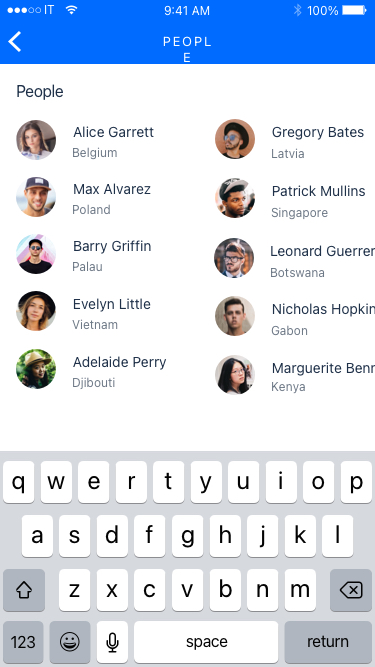
Text in this UI design:
Marguerite Bennett
Gabon
Kenya
Nicholas Hopkins
Botswana
Leonard Guerrero
Singapore
Patrick Mullins
Latvia
Gregory Bates
Djibouti
Adelaide Perry
Vietnam
Evelyn Little
Palau
Barry Griffin
Poland
Max Alvarez
Belgium
Alice Garrett
People
PEOPLE
100%
9:41 AM
IT